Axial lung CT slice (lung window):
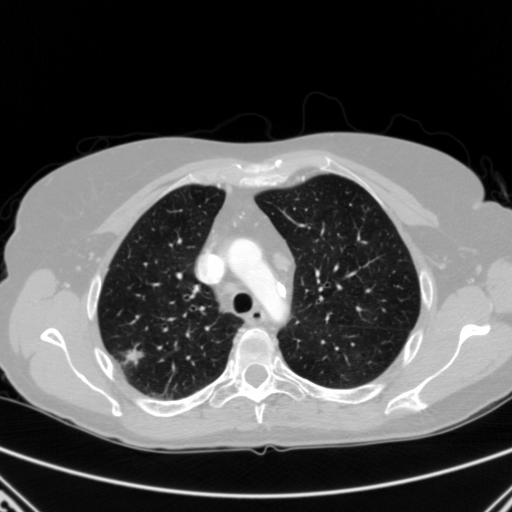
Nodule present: yes
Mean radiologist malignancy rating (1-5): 4